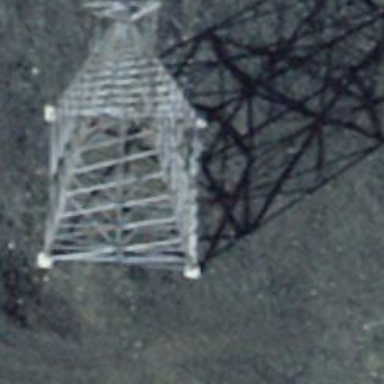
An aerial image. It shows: Pylon used for aerialway.